七年级 · 度量几何学
一辆汽车在笔直的公路上行驶, 两次拐弯后, 仍在原来的方向上平行前进, 那么两次拐弯的角度可能是 $(\quad)$
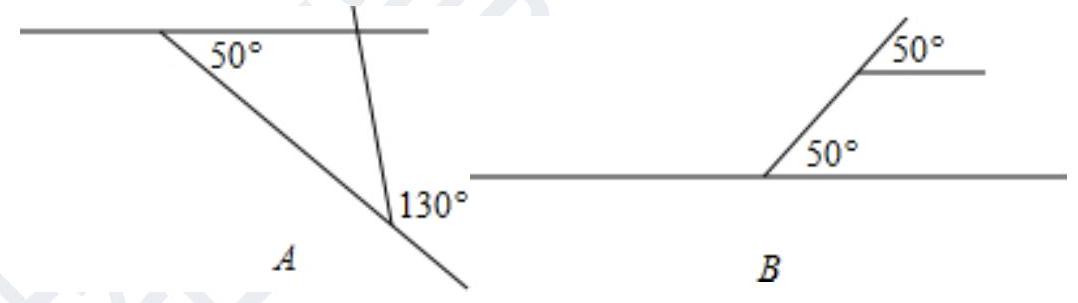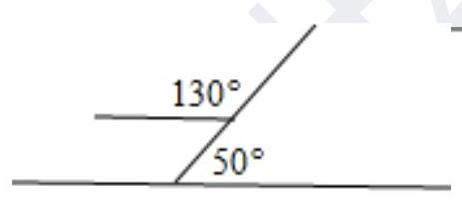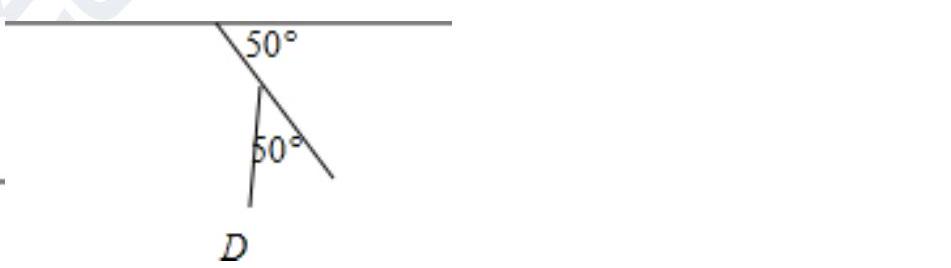
A. 第一次右拐 $50^{\circ}$, 第二次左拐 $130^{\circ}$
B. 第一次左拐 $50^{\circ}$, 第二次右拐 $50^{\circ}$
C. 第一次左拐 $50^{\circ}$, 第二次左拐 $130^{\circ}$
D. 第一次右拐 $50^{\circ}$, 第二次右拐 $50^{\circ}$
答案: B
解析: 解:如图:

$C$

可得 $B$ 与 $C$ 平行, 但 $C$ 方向相反,

$B$ 平行，且方向向同，

$A 、 D$ 不平行.

首先根据题意画出图形, 由同位角相等, 两直线平行, 即可求得答案, 注意排除法在解选择题中的应用.